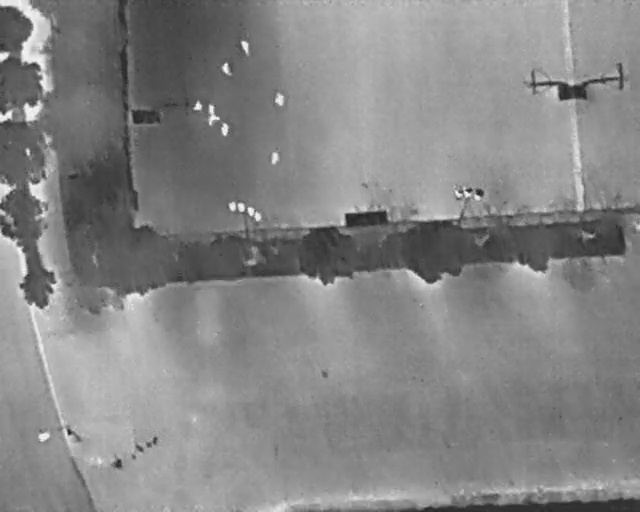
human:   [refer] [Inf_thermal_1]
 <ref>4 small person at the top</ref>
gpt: <box>[[30, 19, 31, 21, 2], [32, 20, 33, 22, 2], [32, 22, 34, 24, 2], [33, 24, 36, 26, 2]]</box>

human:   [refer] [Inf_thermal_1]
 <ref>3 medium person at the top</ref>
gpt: <box>[[37, 8, 39, 10, 2], [34, 12, 36, 14, 2], [42, 18, 44, 20, 2]]</box>

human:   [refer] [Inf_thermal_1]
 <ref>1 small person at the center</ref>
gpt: <box>[[41, 29, 43, 31, 2]]</box>